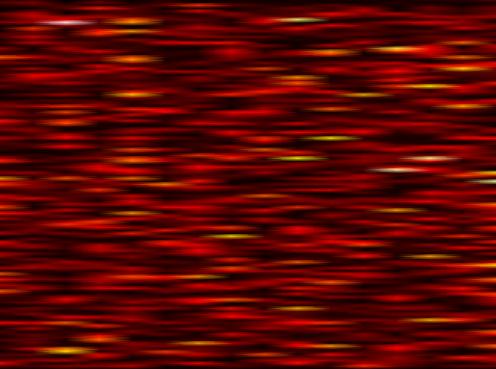
Label: UFMC